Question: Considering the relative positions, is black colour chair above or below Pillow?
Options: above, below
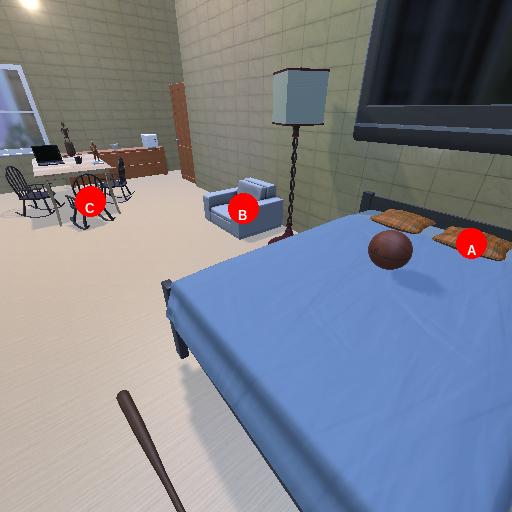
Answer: above